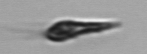
Label: Euglena